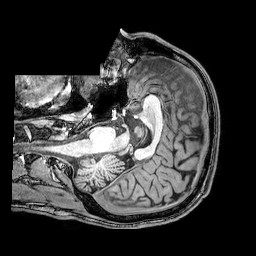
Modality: T1w
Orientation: axial
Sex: male
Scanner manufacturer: philips
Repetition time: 0.008214 s
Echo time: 0.00376 s